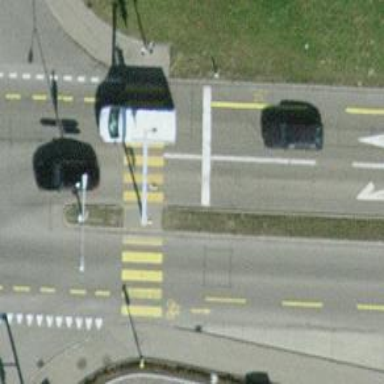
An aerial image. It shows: Crossing with zebra markings controlled by traffic signals.